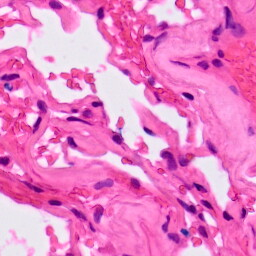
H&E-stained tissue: Lung